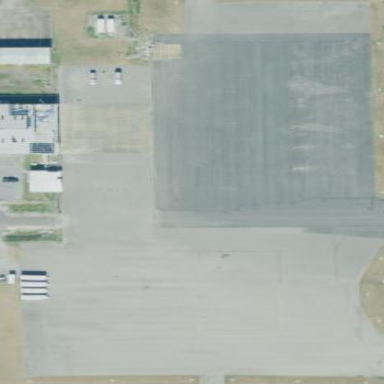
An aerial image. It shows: Apron at the airport.